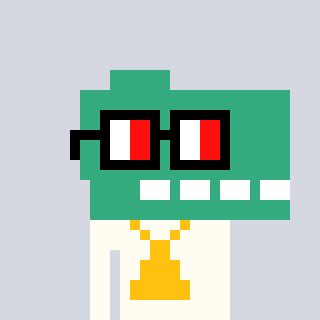
a pixel art character with square glasses with black frames and red eyes, a dino-shaped head and a grayscale-colored body on a cool background